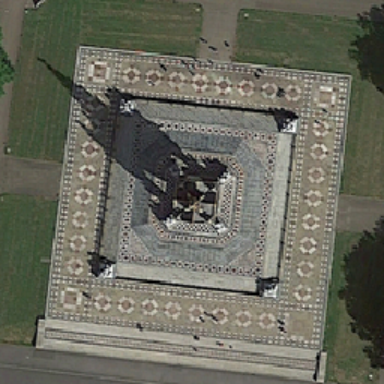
In the center of the square square there is a tall building surrounded by decorative prints .